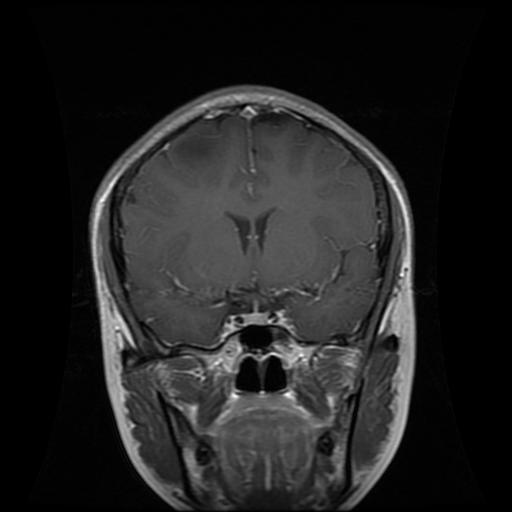
Label: glioma